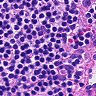
Metastatic tissue present: no